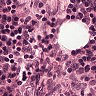
Metastatic tissue present: no